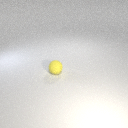
small yellow rubber sphere